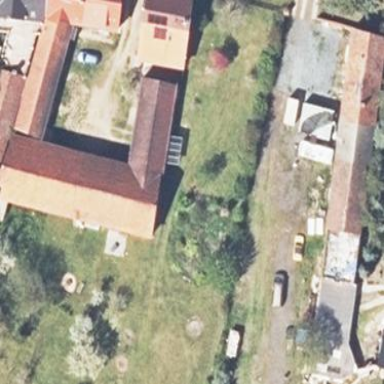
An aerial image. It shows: Gabled roof on farm auxiliary building.